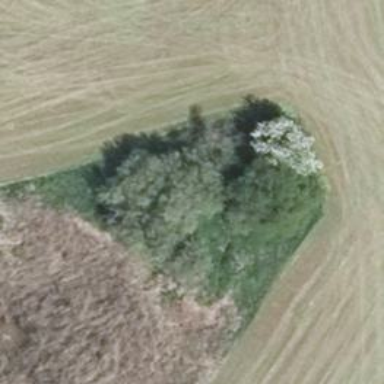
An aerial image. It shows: Deciduous broadleaved tree.